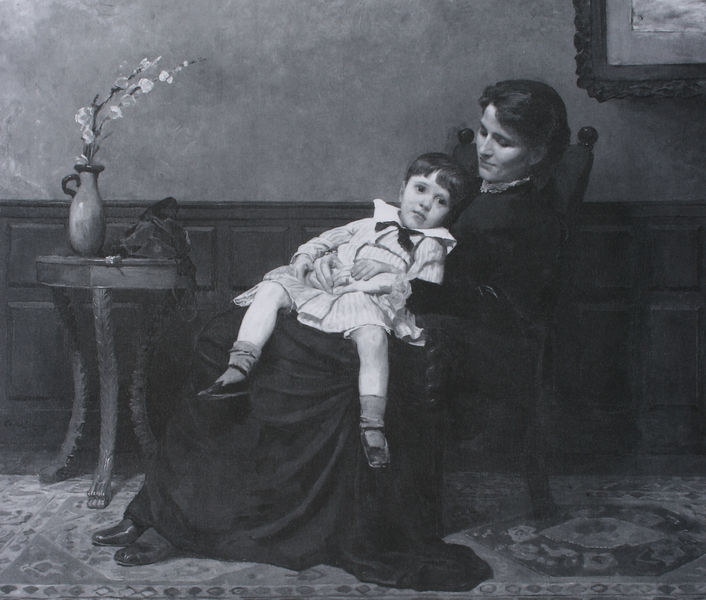
Titel: Les Deniers Jours d'enfance
Künstler: Cecilia Beaux
Standort: Philadelphia (PA)
Institution: Pennsylvania Academy of the Fine Arts
Schlagwörter: dunkel, gemälde, schatten, weiß, mädchen, sitzen, blume, blumen, frau, grau, hintergrund, holz, kleid, schwarz, stuhl, tisch, zimmer, blick, blüten, malerei, muster, rock, schleife, teppich, wand, augen, kragen, lang, rahmen, bild, bildnis, hände, portrait, porträt, boden, haare, interieur, realismus, sessel, sitzend, familie, kind, mutter, tochter, verbindung, genre, rund, henkel, vase, lächeln, bilderrahmen, liebe, ruhe, wohnzimmer, blumenvase, düster, genrebild, genremalerei, schuhe, riemen, tischchen, läufer, socken, holzrahmen, junge, schoß, foto, fotografie, strümpfe, doppelporträt, fotorealismus, schwarzweiss, halt, bürgertum, mosaik, schuh, schnitzerei, biedermeier, besorgt, nähe, bürgerlich, lackschuhe, sohn, beistelltisch, vertäfelung, liebevoll, zärtlich, wandvertäfelung, orchidee, wandtäfelung, nähzeug, täfelung, whistler, ilderrahmen, gouvernante, biedermeiertisch, fotorealismu, verbundenheit, zimmerwand, besorgniss